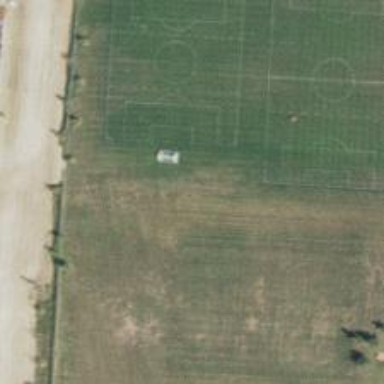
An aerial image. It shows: Soccer pitch for leisure land activities.